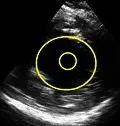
Original case TEE sequence in anaesthesia #4. B. After successful therapeutic intervention: normal left ventricular function/no considerable wall motion abnormalities (normal contractility: outer circle: diastole; inner circle: systole).
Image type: radiology (ultrasound)